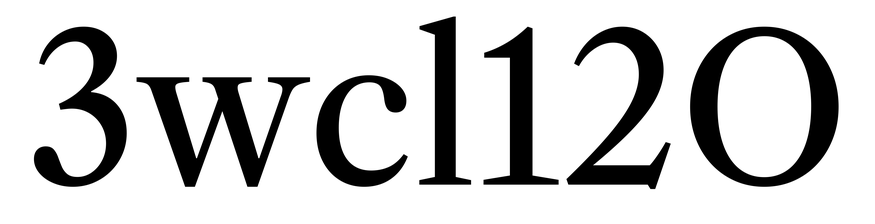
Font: LibreCaslonText_Regular